Question: I would like to share somethin from my iOS application to user's Facebook wall.
I'm able to present the official login webview but I was wondering how to present this kind of view after the user has been logged successfully ...

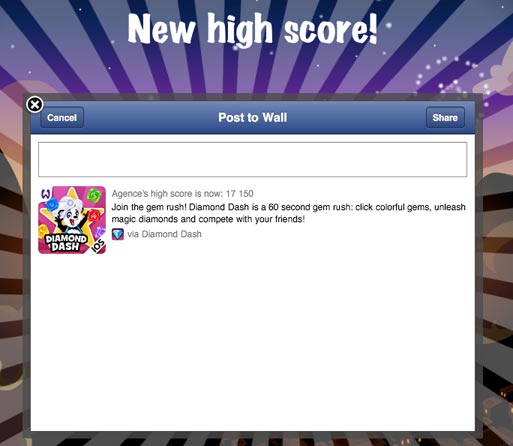
Answer: After you create a Facebook instance let call it _facebook. You call following method
'''
NSMutableDictionary paramters = [NSMutableDictionary dictionaryWithObjectsAndKeys:@"<app id>", @"app_id", @"http://...", @"picture", nil];
[_facebook dialog:@"feed" andParams:parameters andDelegate:self];
'''
parameters can be found here:
<URL>